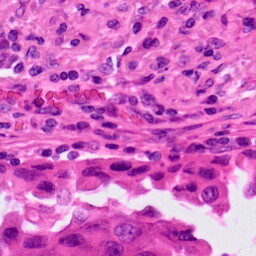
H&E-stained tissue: Lung